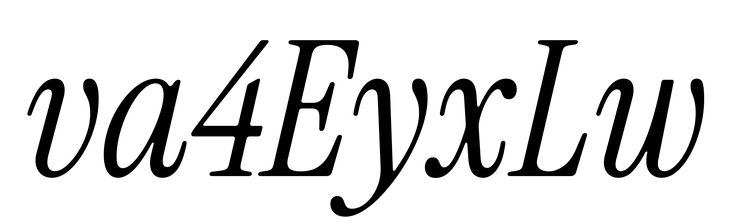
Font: InstrumentSerif-Italic